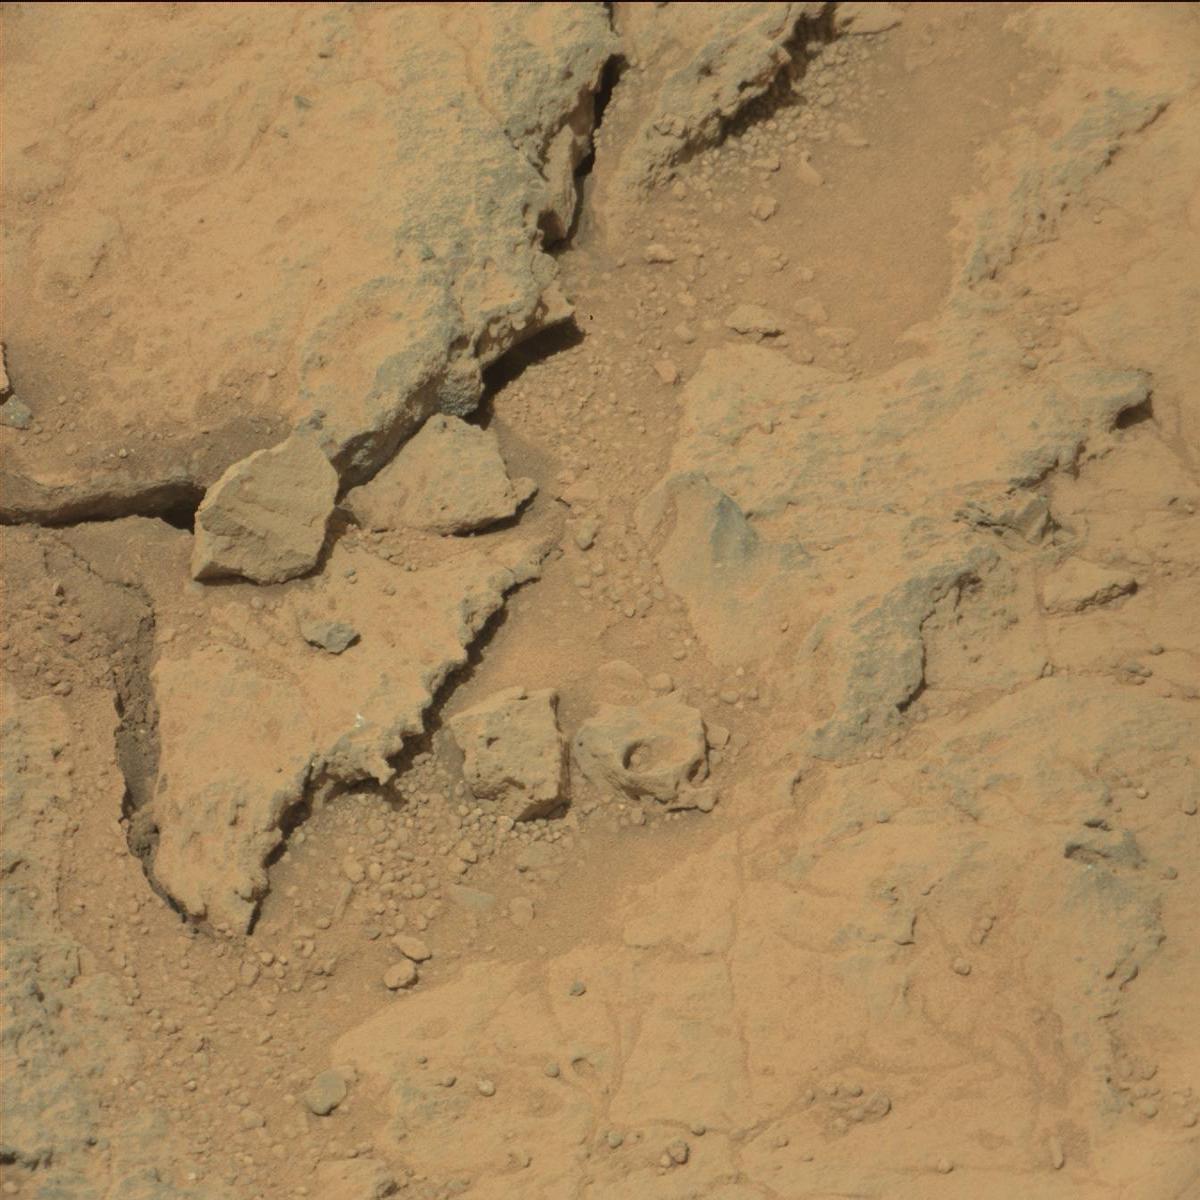
Terrain classes present: Bedrock, Rock, Sand / Soil